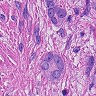
Metastatic tissue present: yes